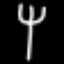
Label: fork